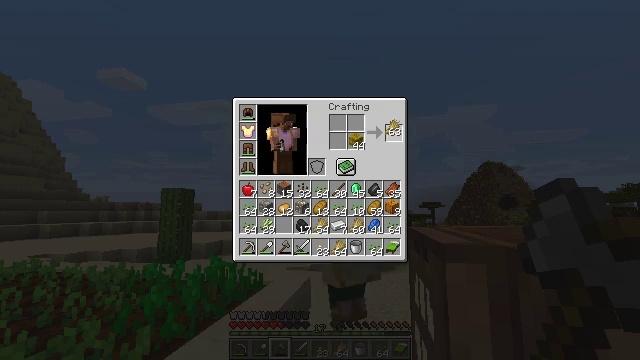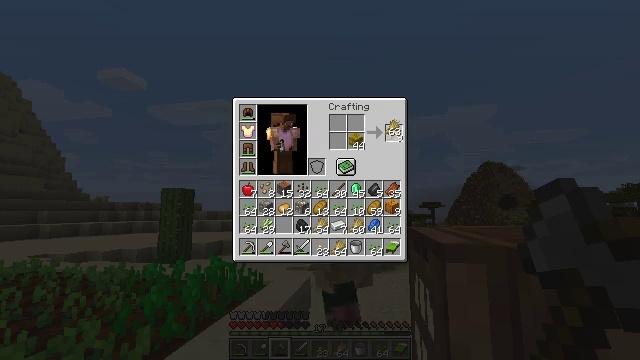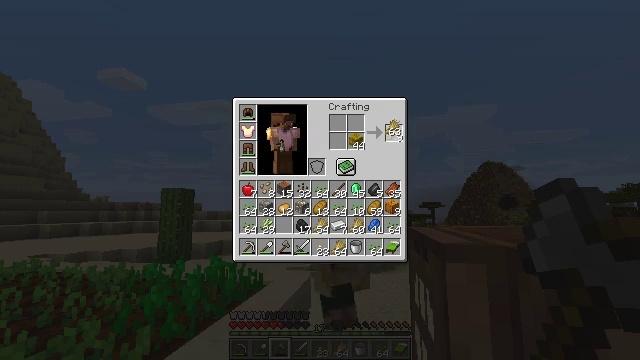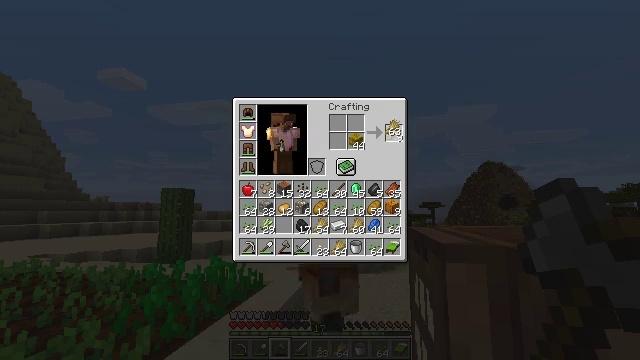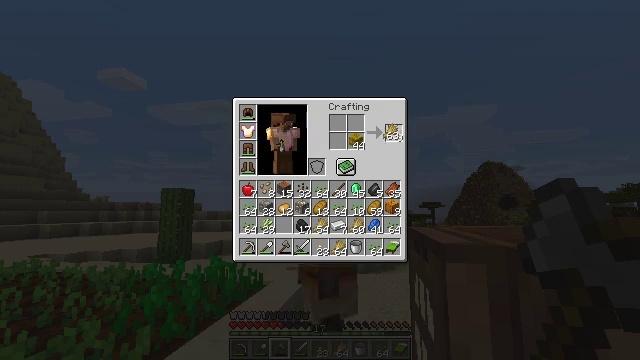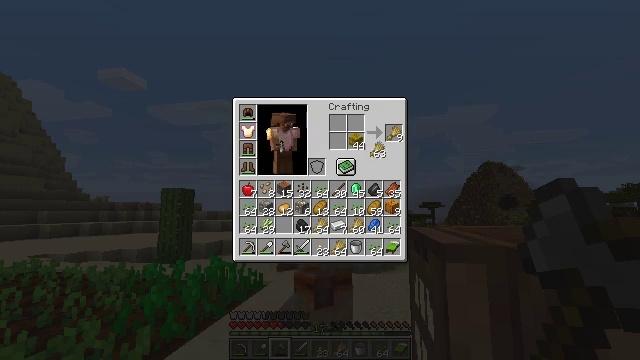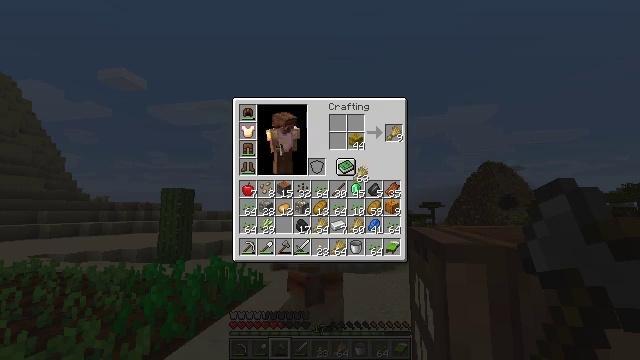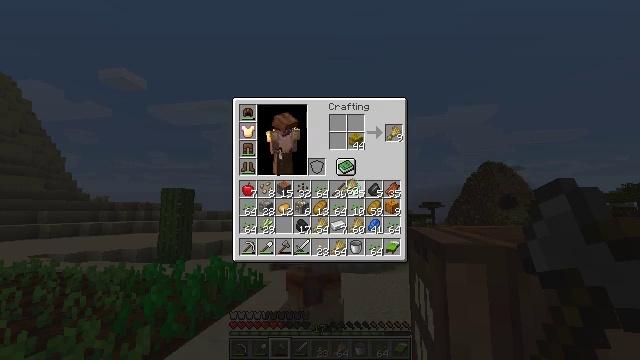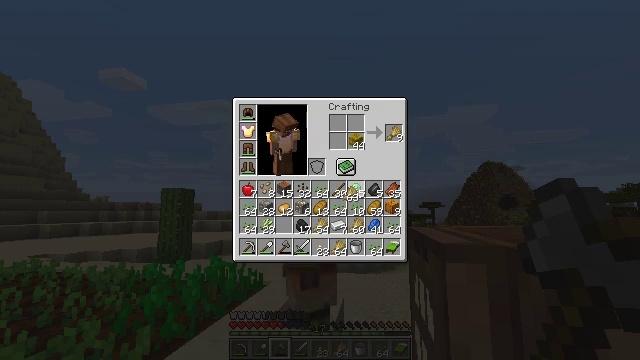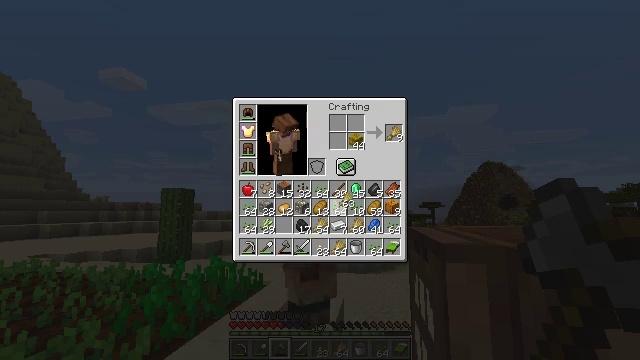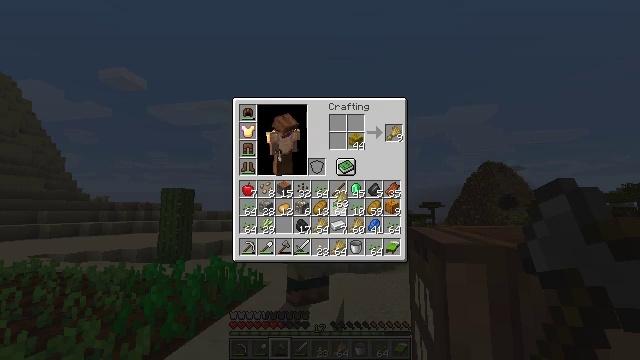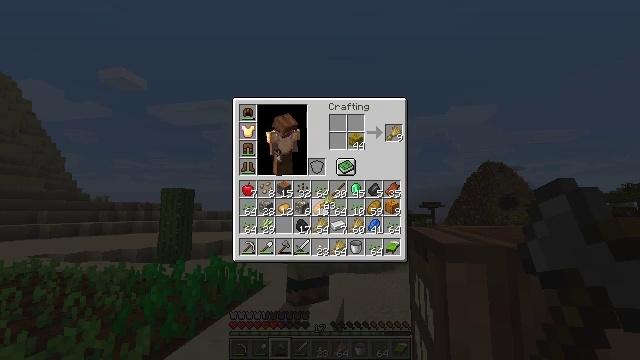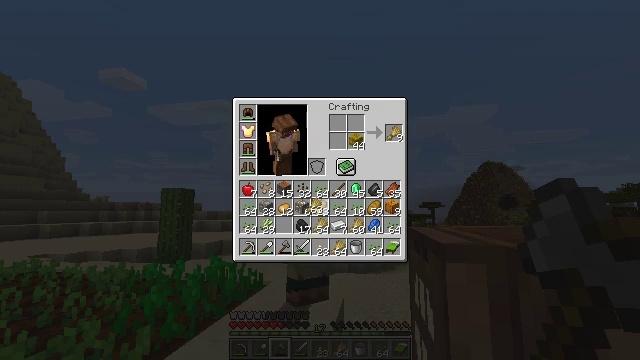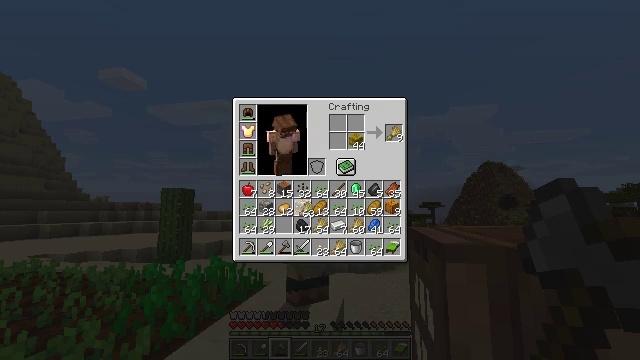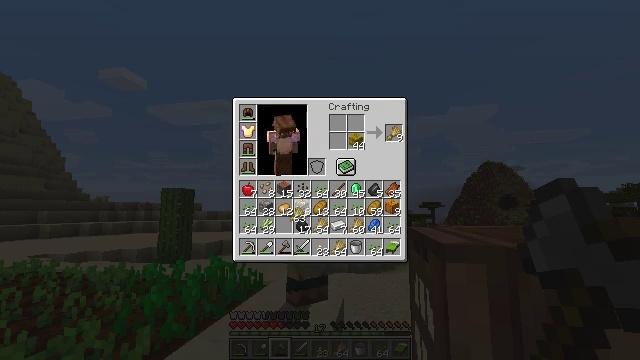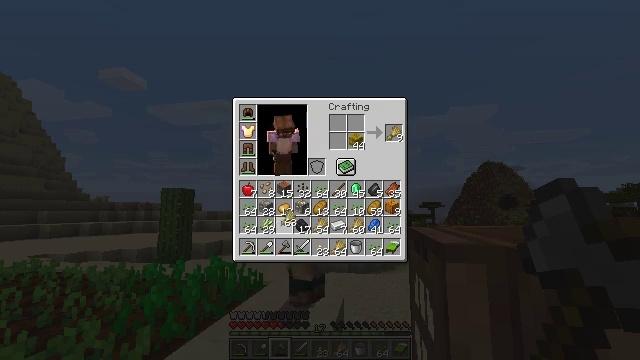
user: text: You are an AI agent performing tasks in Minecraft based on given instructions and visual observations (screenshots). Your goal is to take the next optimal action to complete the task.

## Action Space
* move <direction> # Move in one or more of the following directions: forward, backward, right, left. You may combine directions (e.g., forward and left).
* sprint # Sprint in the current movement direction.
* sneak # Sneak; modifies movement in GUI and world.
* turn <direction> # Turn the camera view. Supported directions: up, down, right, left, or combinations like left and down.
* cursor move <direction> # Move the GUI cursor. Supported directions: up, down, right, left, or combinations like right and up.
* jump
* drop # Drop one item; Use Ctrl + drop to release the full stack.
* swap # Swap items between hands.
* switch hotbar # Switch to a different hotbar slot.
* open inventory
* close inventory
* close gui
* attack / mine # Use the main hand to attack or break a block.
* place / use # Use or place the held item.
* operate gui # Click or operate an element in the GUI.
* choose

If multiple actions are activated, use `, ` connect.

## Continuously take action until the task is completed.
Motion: motion action
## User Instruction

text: Drop a hay block.
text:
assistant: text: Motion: operate gui, open gui
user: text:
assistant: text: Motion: operate gui
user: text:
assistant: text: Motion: operate gui
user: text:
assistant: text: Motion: no_op
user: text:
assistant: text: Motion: cursor move left and down
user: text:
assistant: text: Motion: cursor move left and down
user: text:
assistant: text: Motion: cursor move left and down
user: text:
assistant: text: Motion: cursor move down
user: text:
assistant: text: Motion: no_op
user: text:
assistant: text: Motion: no_op
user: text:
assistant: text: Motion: cursor move left
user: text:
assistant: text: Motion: cursor move left
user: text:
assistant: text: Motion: cursor move left
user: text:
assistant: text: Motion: cursor move left
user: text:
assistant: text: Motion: cursor move left
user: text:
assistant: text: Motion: no_op
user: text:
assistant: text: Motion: no_op
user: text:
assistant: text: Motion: no_op
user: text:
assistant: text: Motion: no_op
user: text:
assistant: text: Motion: no_op
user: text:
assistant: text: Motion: no_op
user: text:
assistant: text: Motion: no_op
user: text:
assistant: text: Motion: operate gui
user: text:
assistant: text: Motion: operate gui
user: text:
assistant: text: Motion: operate gui
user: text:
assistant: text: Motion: no_op
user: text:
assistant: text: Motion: cursor move right and up
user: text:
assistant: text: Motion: cursor move right and up
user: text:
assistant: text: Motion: cursor move right and up
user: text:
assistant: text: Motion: cursor move up